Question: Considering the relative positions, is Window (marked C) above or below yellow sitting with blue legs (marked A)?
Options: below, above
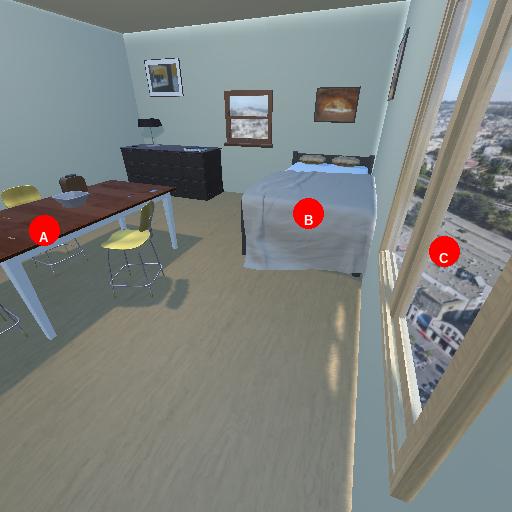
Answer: below